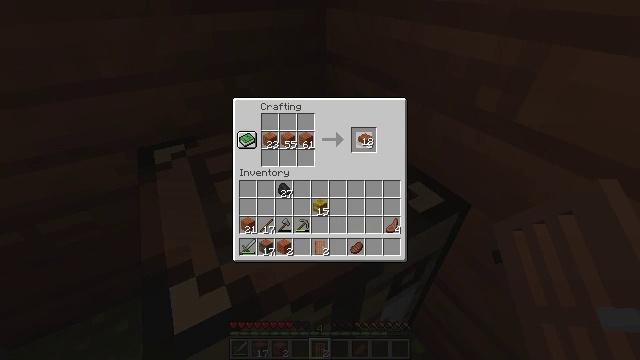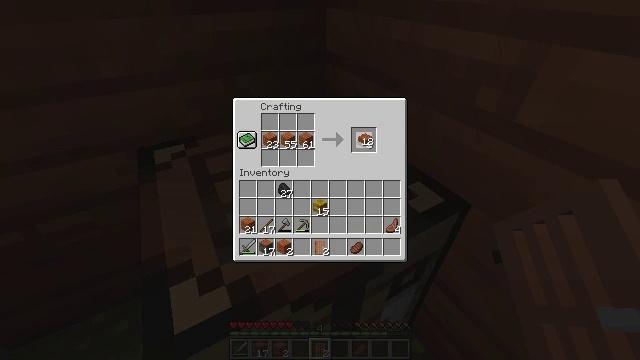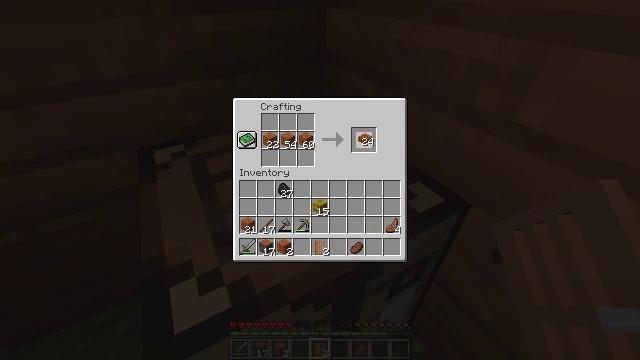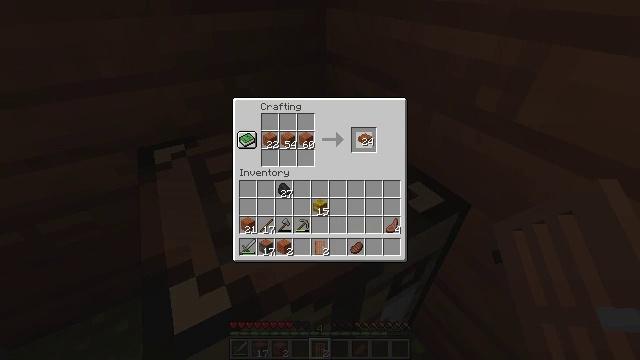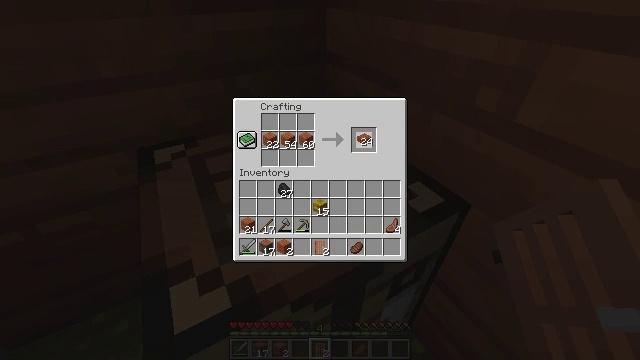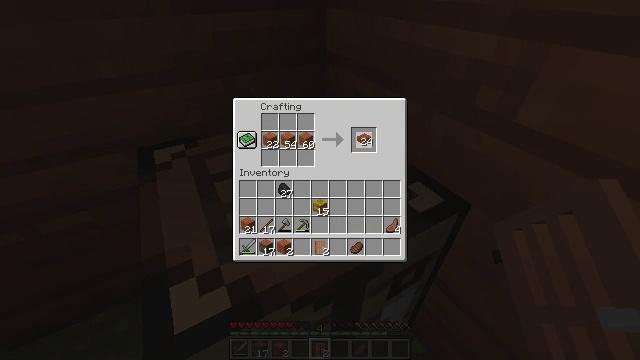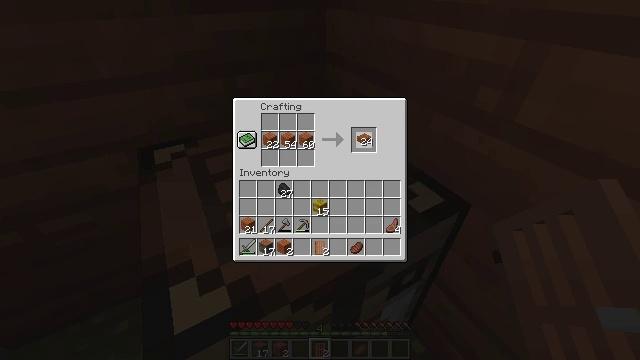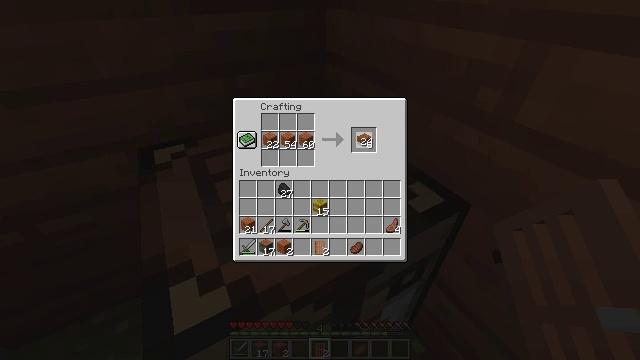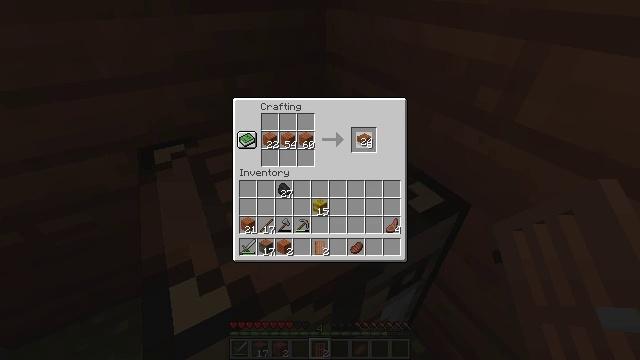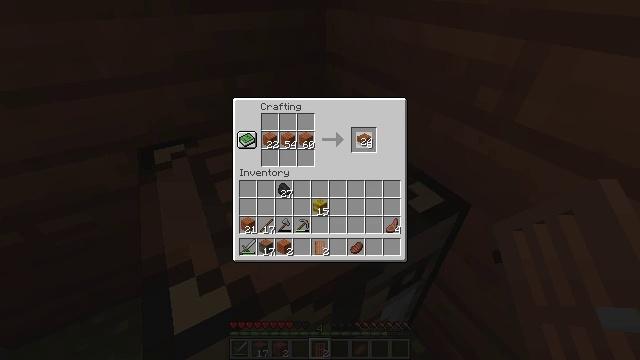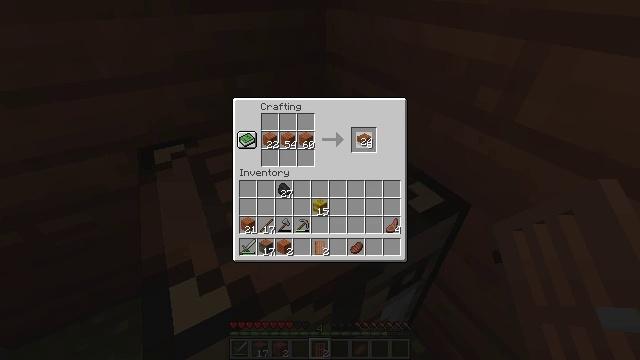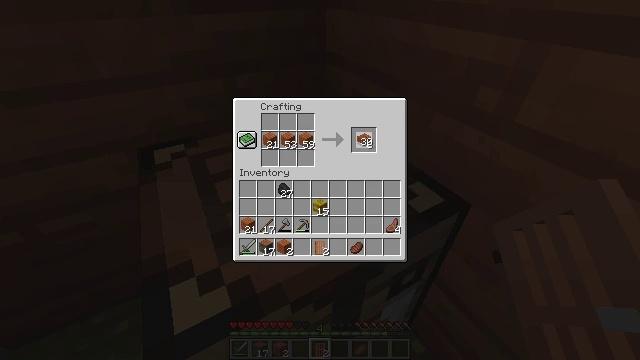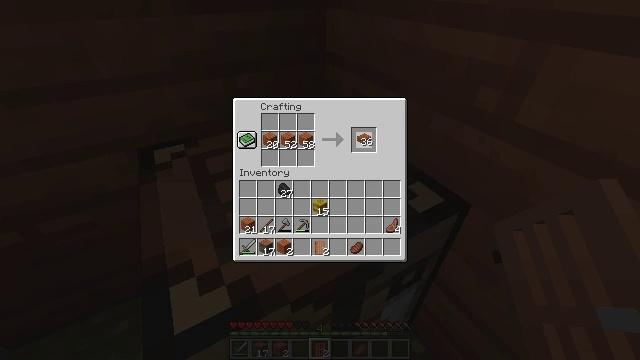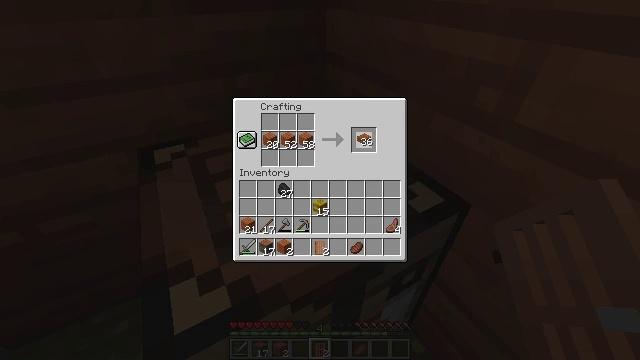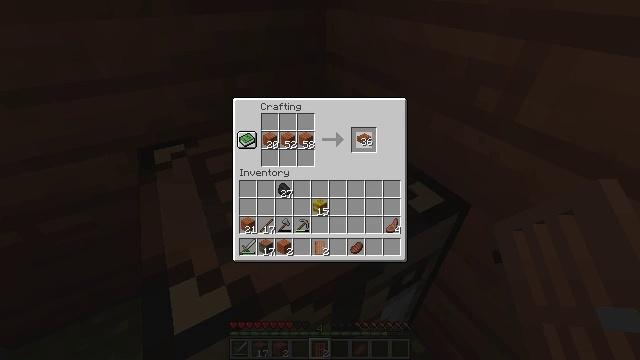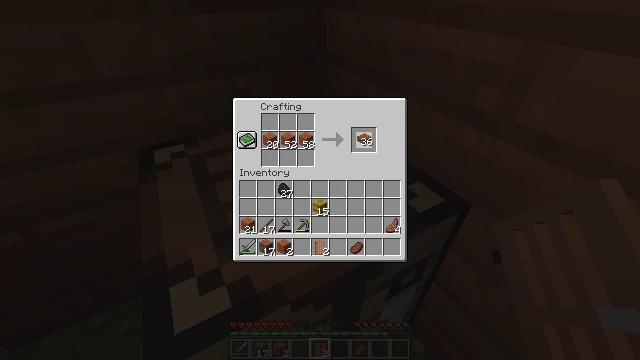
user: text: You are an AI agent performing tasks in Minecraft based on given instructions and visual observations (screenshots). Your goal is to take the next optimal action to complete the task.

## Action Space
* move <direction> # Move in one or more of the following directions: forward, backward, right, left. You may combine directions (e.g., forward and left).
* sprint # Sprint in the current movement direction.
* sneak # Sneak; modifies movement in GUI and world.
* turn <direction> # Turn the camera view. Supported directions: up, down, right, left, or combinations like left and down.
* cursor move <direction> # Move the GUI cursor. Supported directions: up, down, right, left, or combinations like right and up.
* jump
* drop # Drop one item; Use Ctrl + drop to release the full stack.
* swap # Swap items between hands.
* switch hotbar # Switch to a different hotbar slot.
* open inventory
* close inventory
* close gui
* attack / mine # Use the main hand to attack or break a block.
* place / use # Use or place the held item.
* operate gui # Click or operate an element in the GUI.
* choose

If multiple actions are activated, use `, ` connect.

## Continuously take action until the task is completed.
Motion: motion action
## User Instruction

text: Create an acacia slab with the crafting table.
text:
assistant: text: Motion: operate gui
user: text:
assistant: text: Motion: no_op
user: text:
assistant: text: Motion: operate gui
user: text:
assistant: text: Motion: operate gui
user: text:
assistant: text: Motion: operate gui
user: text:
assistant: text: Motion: no_op
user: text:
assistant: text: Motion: no_op
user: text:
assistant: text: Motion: no_op
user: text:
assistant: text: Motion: operate gui
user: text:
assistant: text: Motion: operate gui
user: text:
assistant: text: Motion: operate gui
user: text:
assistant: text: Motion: no_op
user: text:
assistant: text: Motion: operate gui
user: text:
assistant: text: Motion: operate gui
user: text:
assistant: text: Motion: operate gui
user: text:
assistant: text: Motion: no_op
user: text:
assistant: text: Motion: operate gui
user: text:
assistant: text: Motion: operate gui
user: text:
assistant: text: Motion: no_op
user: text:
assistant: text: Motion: operate gui
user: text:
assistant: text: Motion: operate gui
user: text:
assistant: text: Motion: operate gui
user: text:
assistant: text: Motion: no_op
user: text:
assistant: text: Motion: operate gui
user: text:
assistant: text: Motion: operate gui
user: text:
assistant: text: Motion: no_op
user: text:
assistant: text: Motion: operate gui
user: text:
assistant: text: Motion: operate gui
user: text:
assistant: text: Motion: operate gui
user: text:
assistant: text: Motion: no_op